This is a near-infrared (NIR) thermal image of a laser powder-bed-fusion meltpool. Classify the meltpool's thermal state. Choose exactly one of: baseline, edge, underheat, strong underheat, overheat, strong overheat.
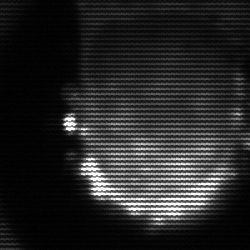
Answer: baseline